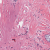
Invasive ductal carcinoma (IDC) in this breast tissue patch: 0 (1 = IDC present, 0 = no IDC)